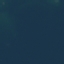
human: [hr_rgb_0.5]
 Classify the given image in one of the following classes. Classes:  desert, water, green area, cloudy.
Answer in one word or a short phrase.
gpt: water